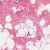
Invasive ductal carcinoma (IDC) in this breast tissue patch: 0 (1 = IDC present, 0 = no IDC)